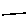
Label: line